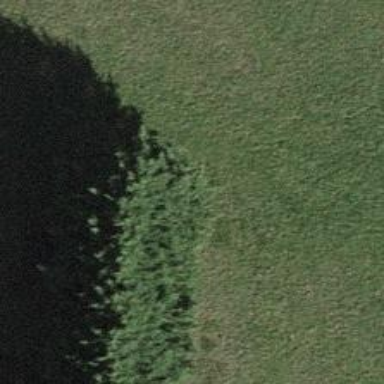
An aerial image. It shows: Hedge with needle-leaved leaves.